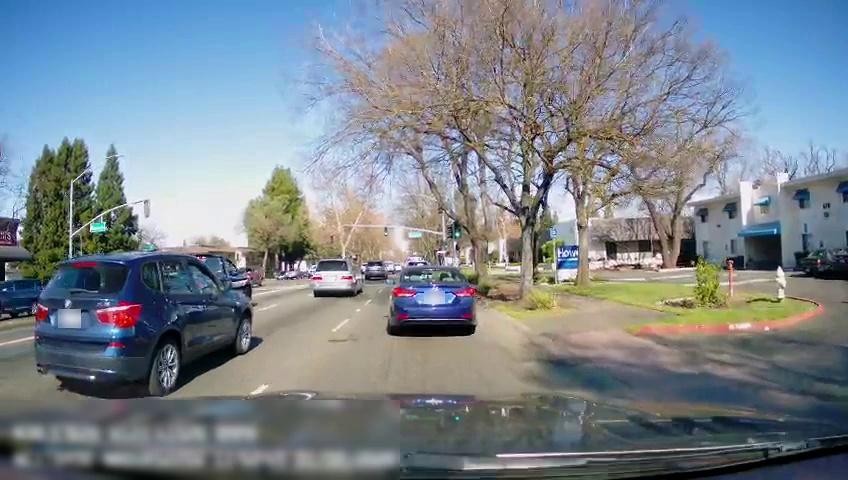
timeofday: Day
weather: Sunny
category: Drivable Space
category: Drivable Space
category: Vehicles | Car
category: Vehicles | Car
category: Vehicles | Truck
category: Vehicles | Truck
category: Vehicles | SUV
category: Vehicles | SUV
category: Vehicles | Car
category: Vehicles | Van
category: Vehicles | SUV
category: Vehicles | Car
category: Vehicles | Truck
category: Lanes | Alternate Lane
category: Lanes | Alternate Lane
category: Lanes | Current Lane
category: Traffic | Signs
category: Traffic | Signs
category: Traffic | Lights
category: Traffic | Lights
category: Traffic | Signs